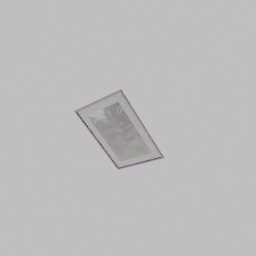
Label: decoration